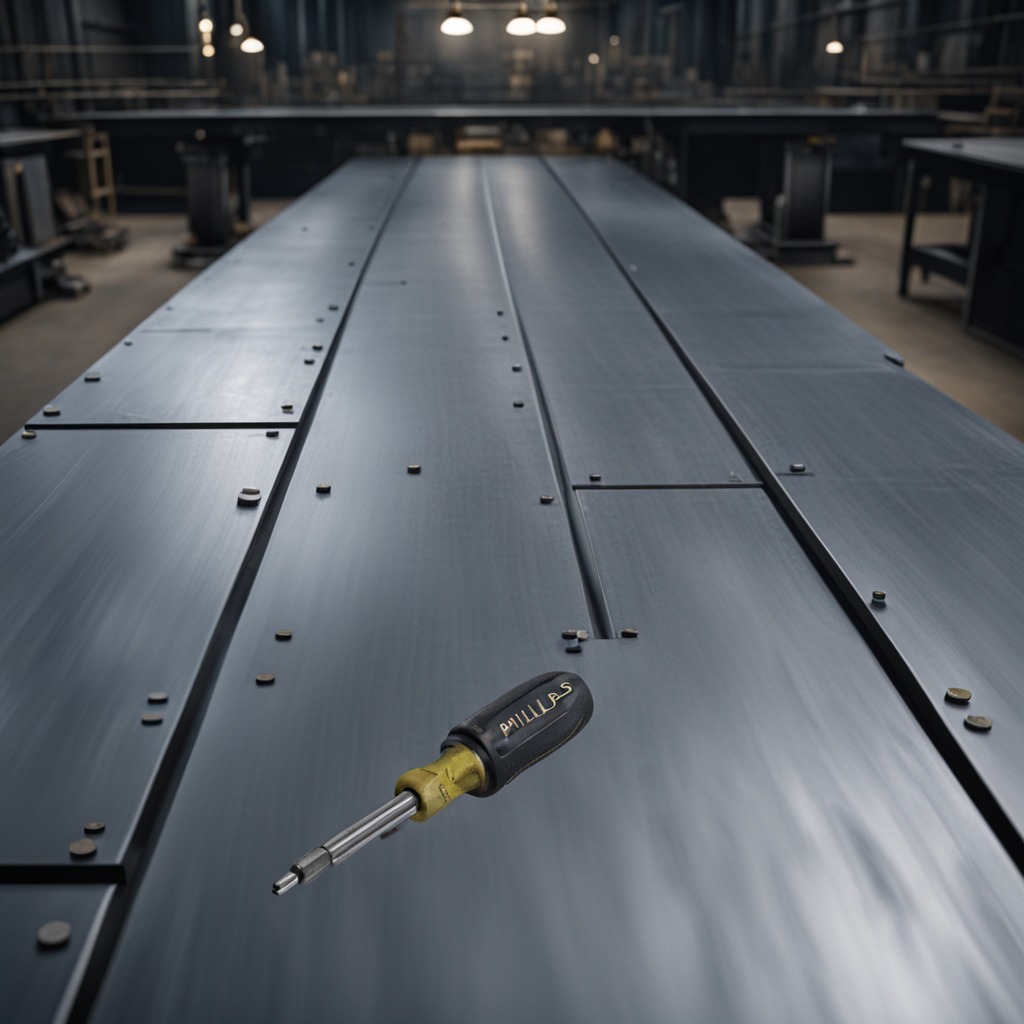
A screwdriver lying on a cold steel table in a mining workshop gritty textures